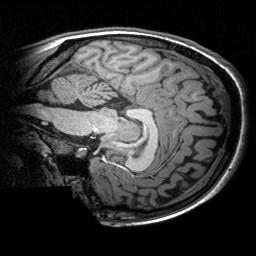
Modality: T1w
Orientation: sagittal
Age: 17
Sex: female
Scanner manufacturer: siemens
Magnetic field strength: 3 T
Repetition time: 2.53 s
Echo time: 0.00297 s